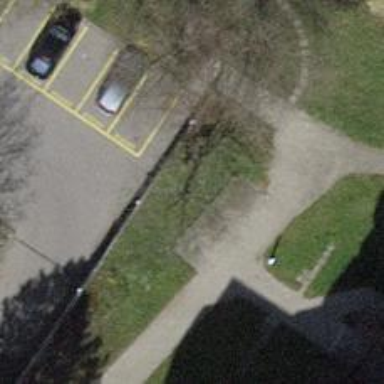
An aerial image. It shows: Bicycle parking area.